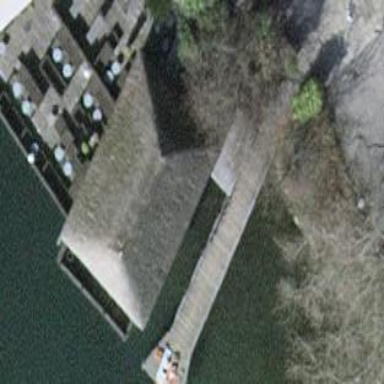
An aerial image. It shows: Man-made pier.